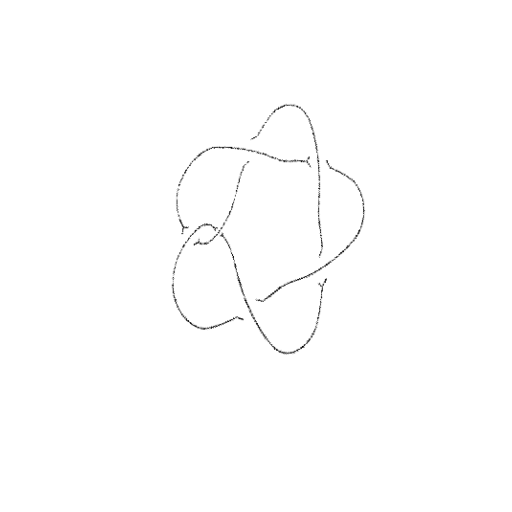
Crossing number: 6